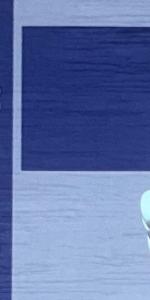
Label: Empty